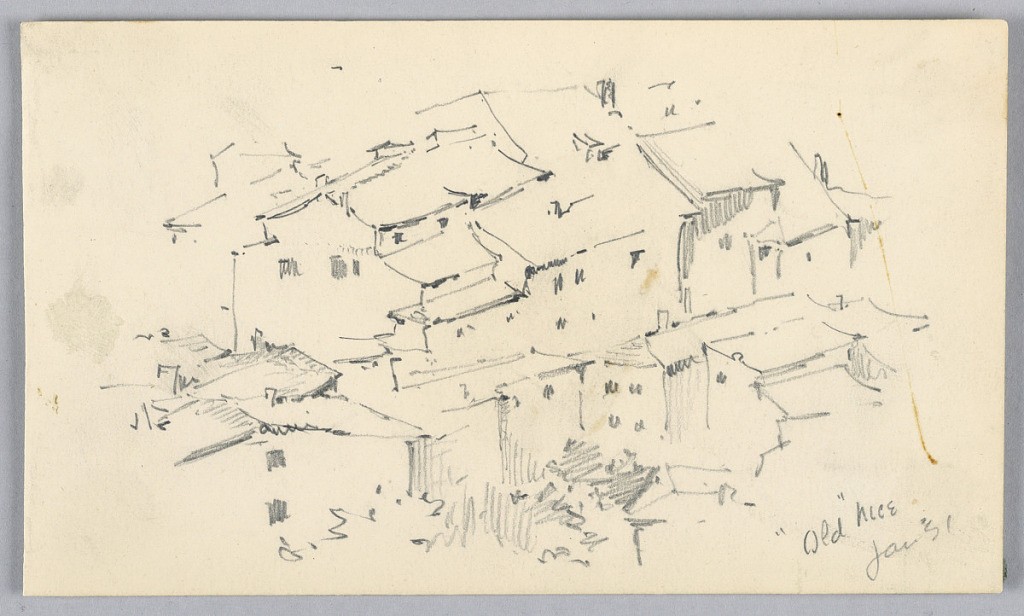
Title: “Old" Nice
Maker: Arnold William Brunner, American, 1857–1925
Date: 1892
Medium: Graphite on paper
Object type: Drawing
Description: View looking down on houses, close together.